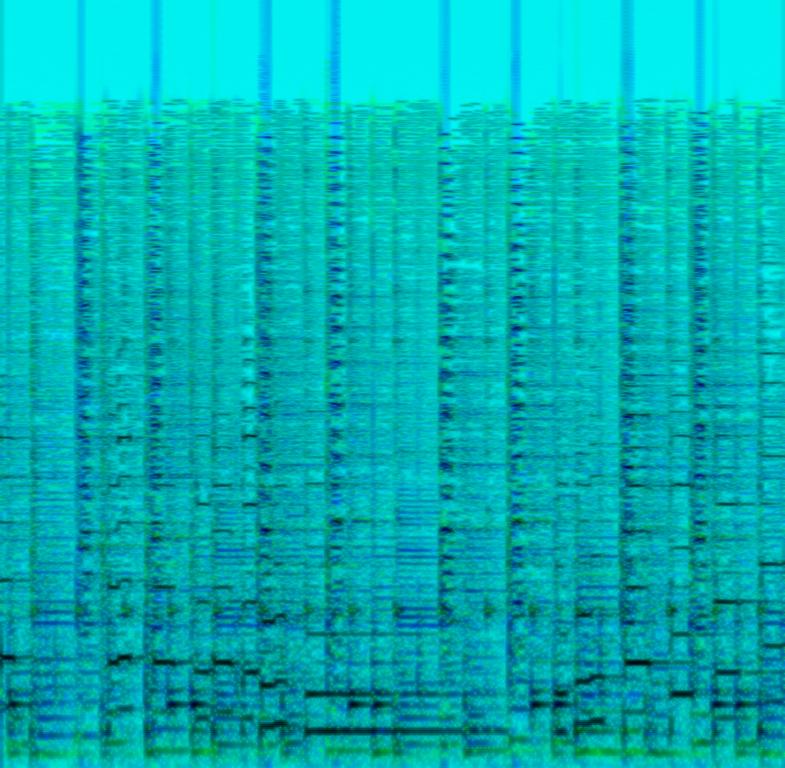
The low quality recording features a jazzy song that consists of shimmering hi hats, repetitive cowbell, snappy rimshots and smooth bass in the right channel, short brass stabs and groovy piano chords in the left channel of the stereo image and electric guitar solo melody in the middle. The stereo image of the song is a bit unbalanced, due to the spreadness of low frequency sounds throughout the stereo image. It sounds easygoing and percussive.